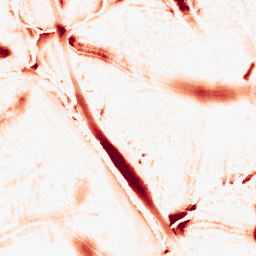
Category: morphological
Decomposition family: morphological
Decomposition parameters: operation: opening
size: 20
Upsampling method: cubic_catmull_rom
Upsampling parameters: scale: 4
Upsampling scale: 4